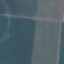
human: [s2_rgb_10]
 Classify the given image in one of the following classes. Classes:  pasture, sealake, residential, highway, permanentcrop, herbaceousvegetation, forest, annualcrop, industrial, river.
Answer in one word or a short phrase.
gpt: AnnualCrop